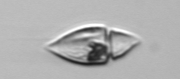
Label: Amphidinium